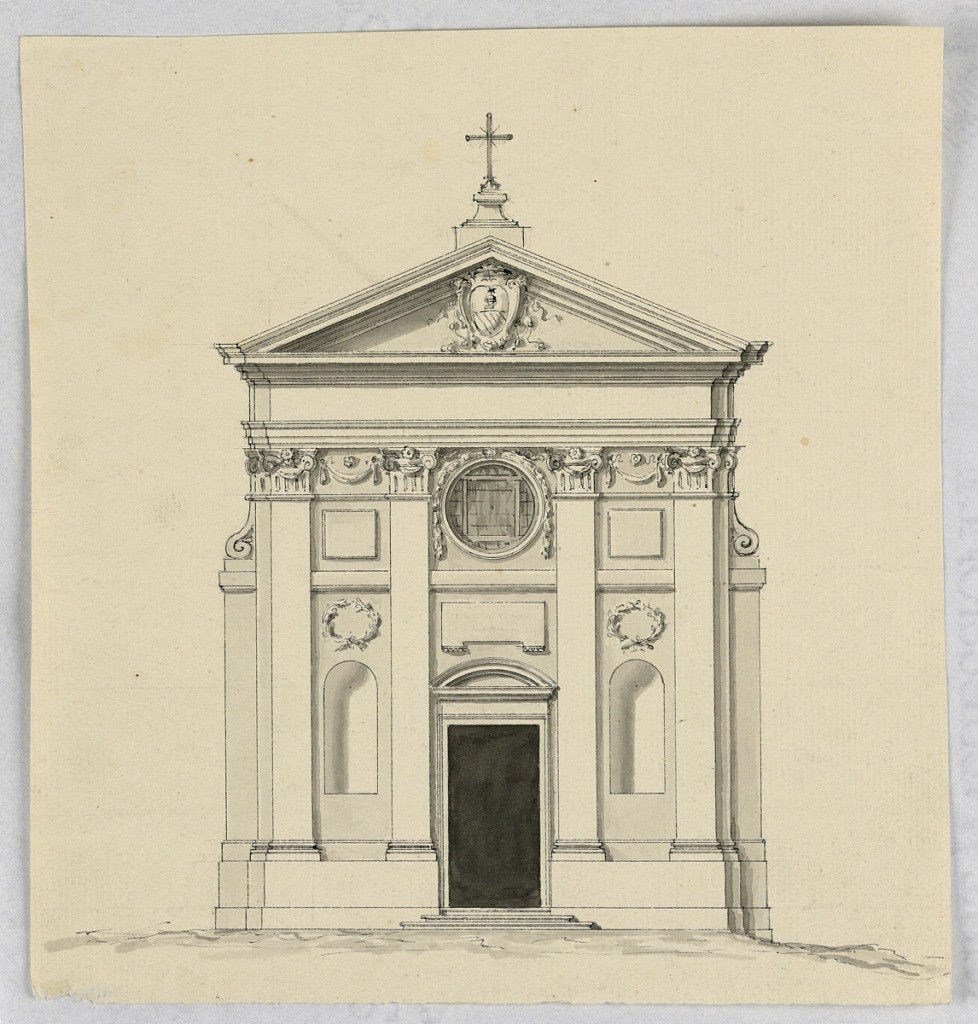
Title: Elevation of a Small Church
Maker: Giuseppe Barberi, Italian, 1746–1809
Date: ca. 1775
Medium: Pen and gray ink, brush and gray wash on off-white laid paper
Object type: Drawing
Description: Central bay: door with a circular pediment under a tablet. Bull's eye on top. Four pilasters support the entablature; triangular pediment with a coat of arms inside; a cross on top. Between the pilasters are niches under wreaths. The receding wall panels at the corners have volutes on top.